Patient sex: F
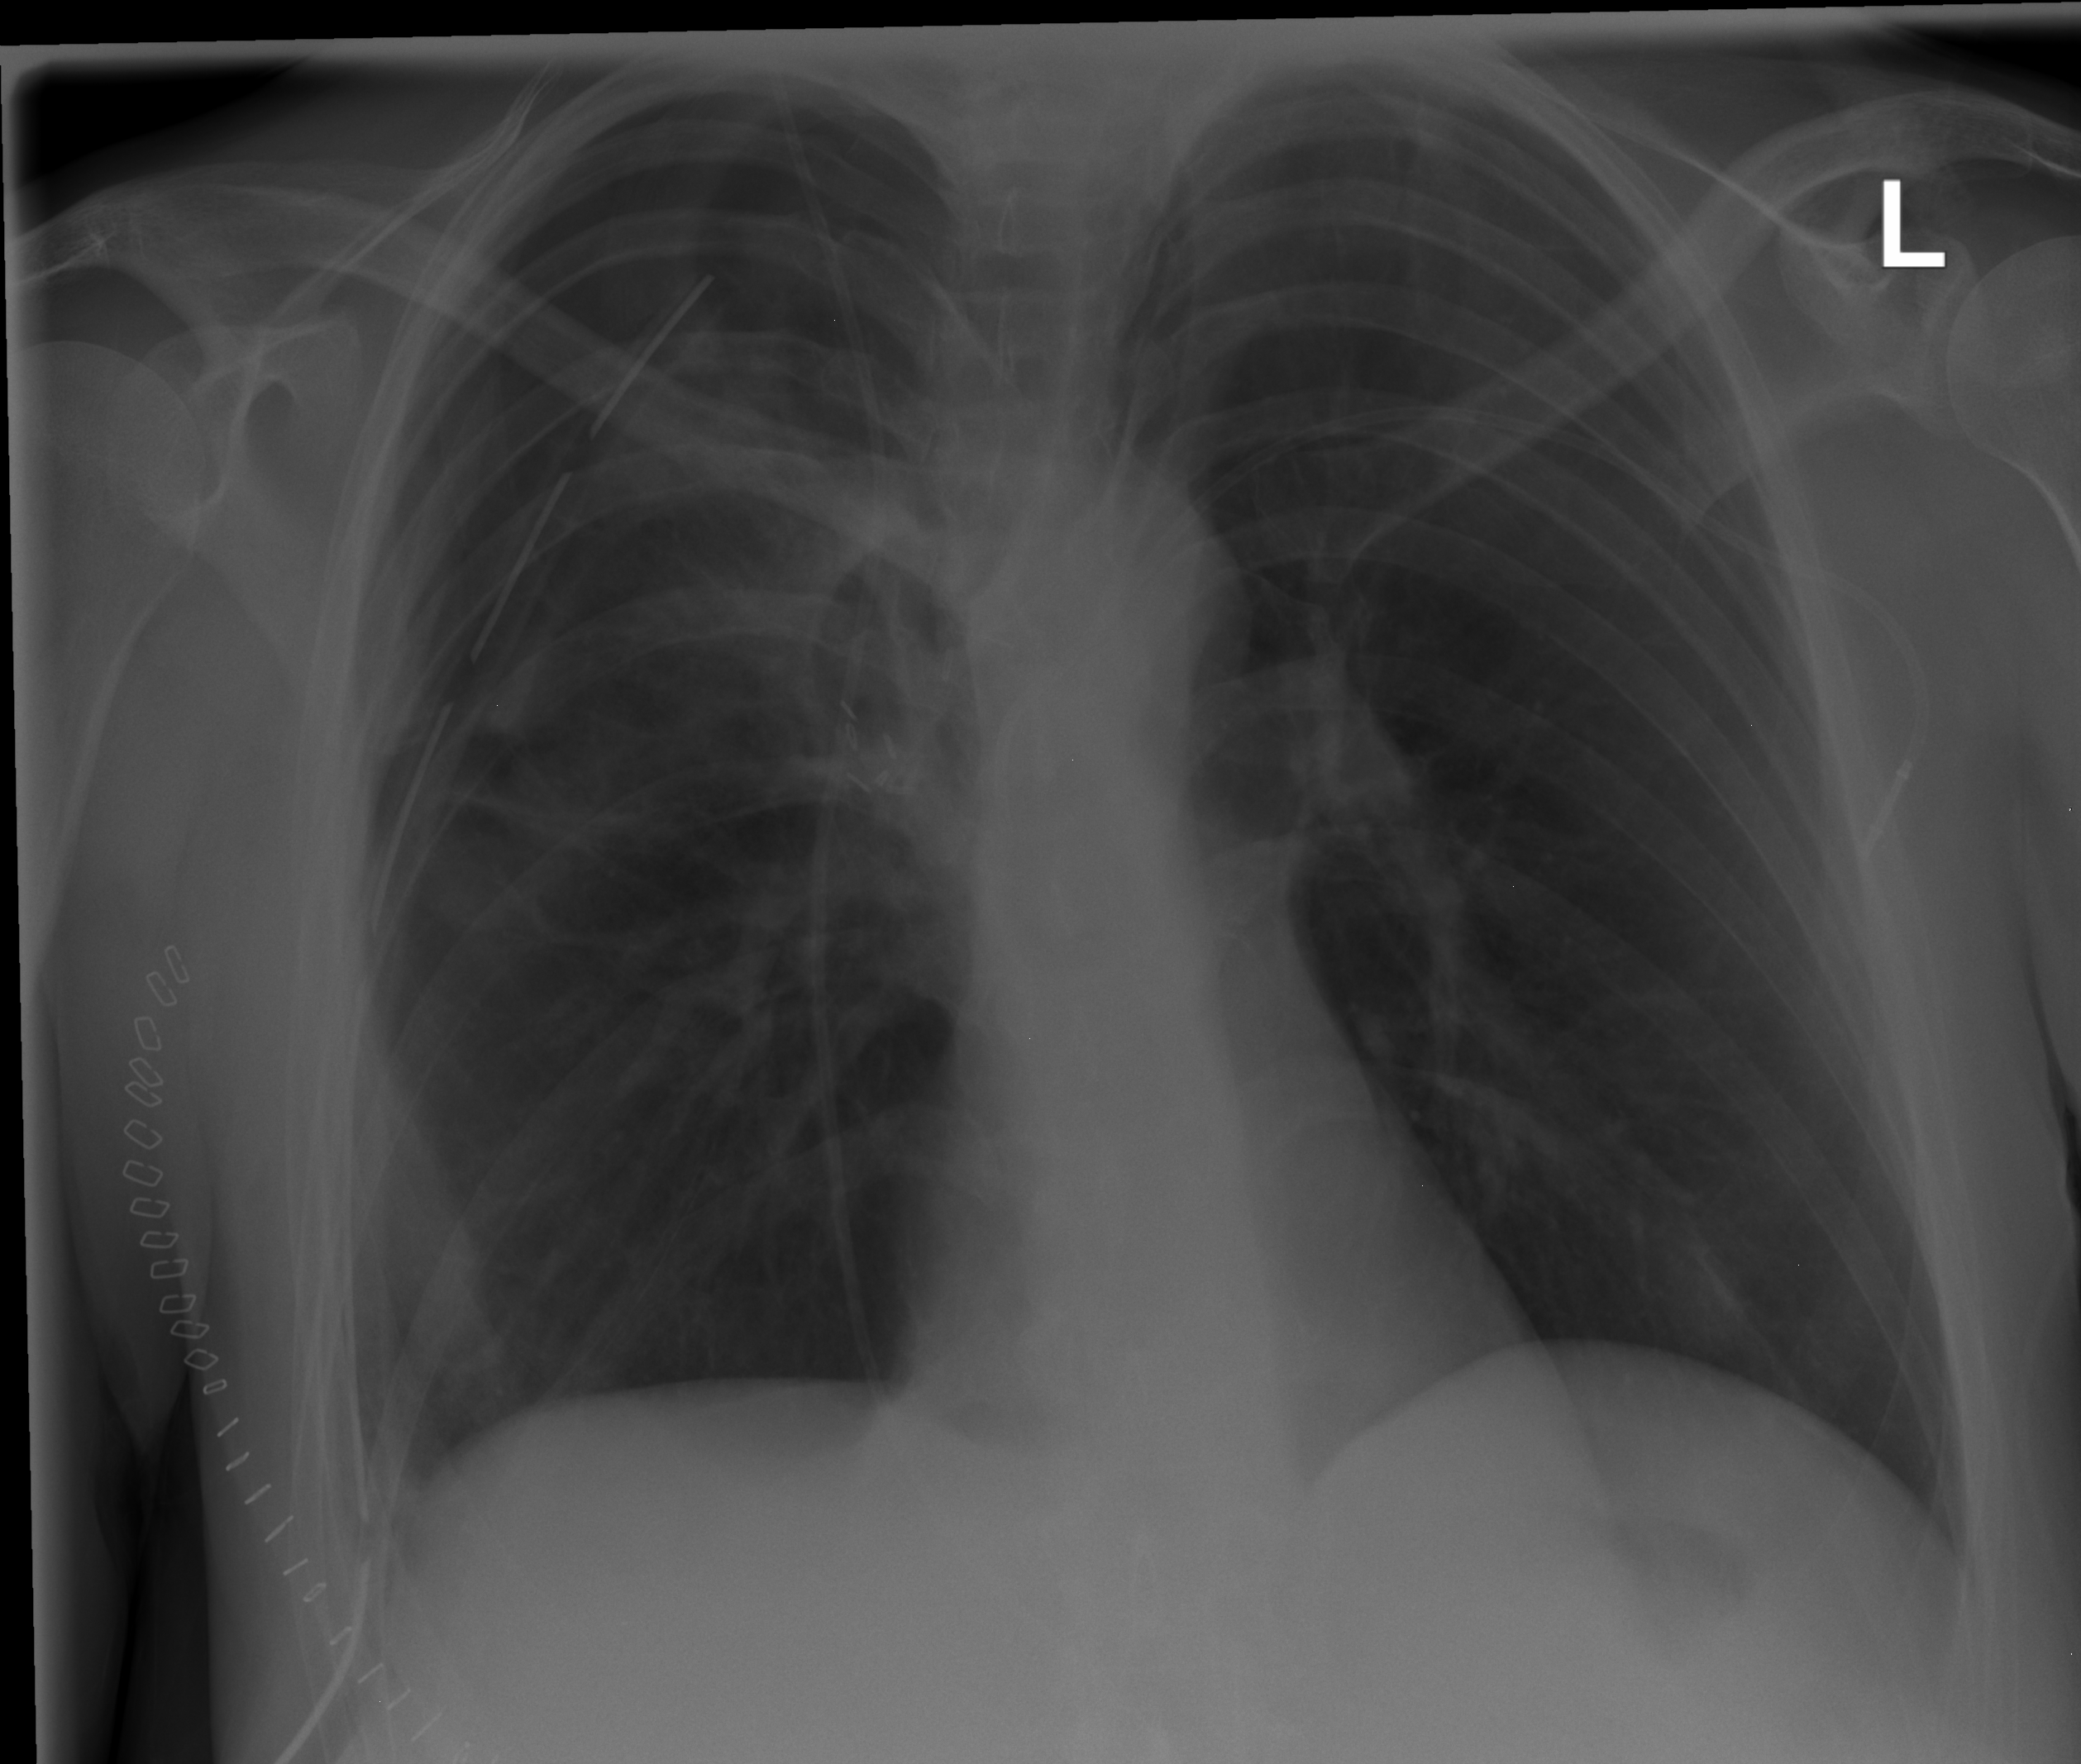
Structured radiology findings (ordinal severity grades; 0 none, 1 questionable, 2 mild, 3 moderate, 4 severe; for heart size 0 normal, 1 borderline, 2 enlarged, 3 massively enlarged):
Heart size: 0
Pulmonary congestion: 0
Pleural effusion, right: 0
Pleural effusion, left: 0
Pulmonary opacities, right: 1
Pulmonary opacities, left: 0
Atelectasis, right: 2
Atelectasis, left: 0